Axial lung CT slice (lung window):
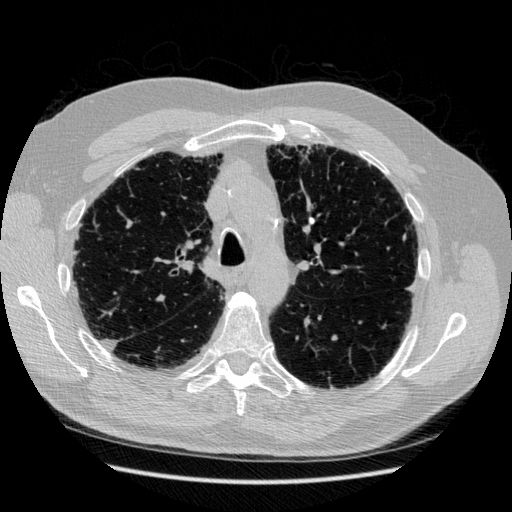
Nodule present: no